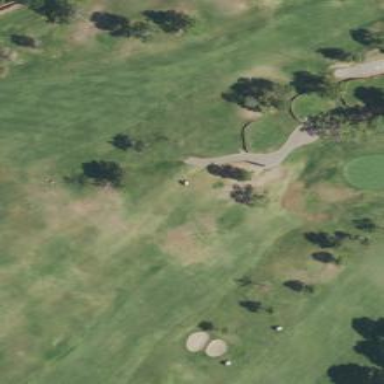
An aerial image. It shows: Path for both road and golf.